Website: walmart
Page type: cart
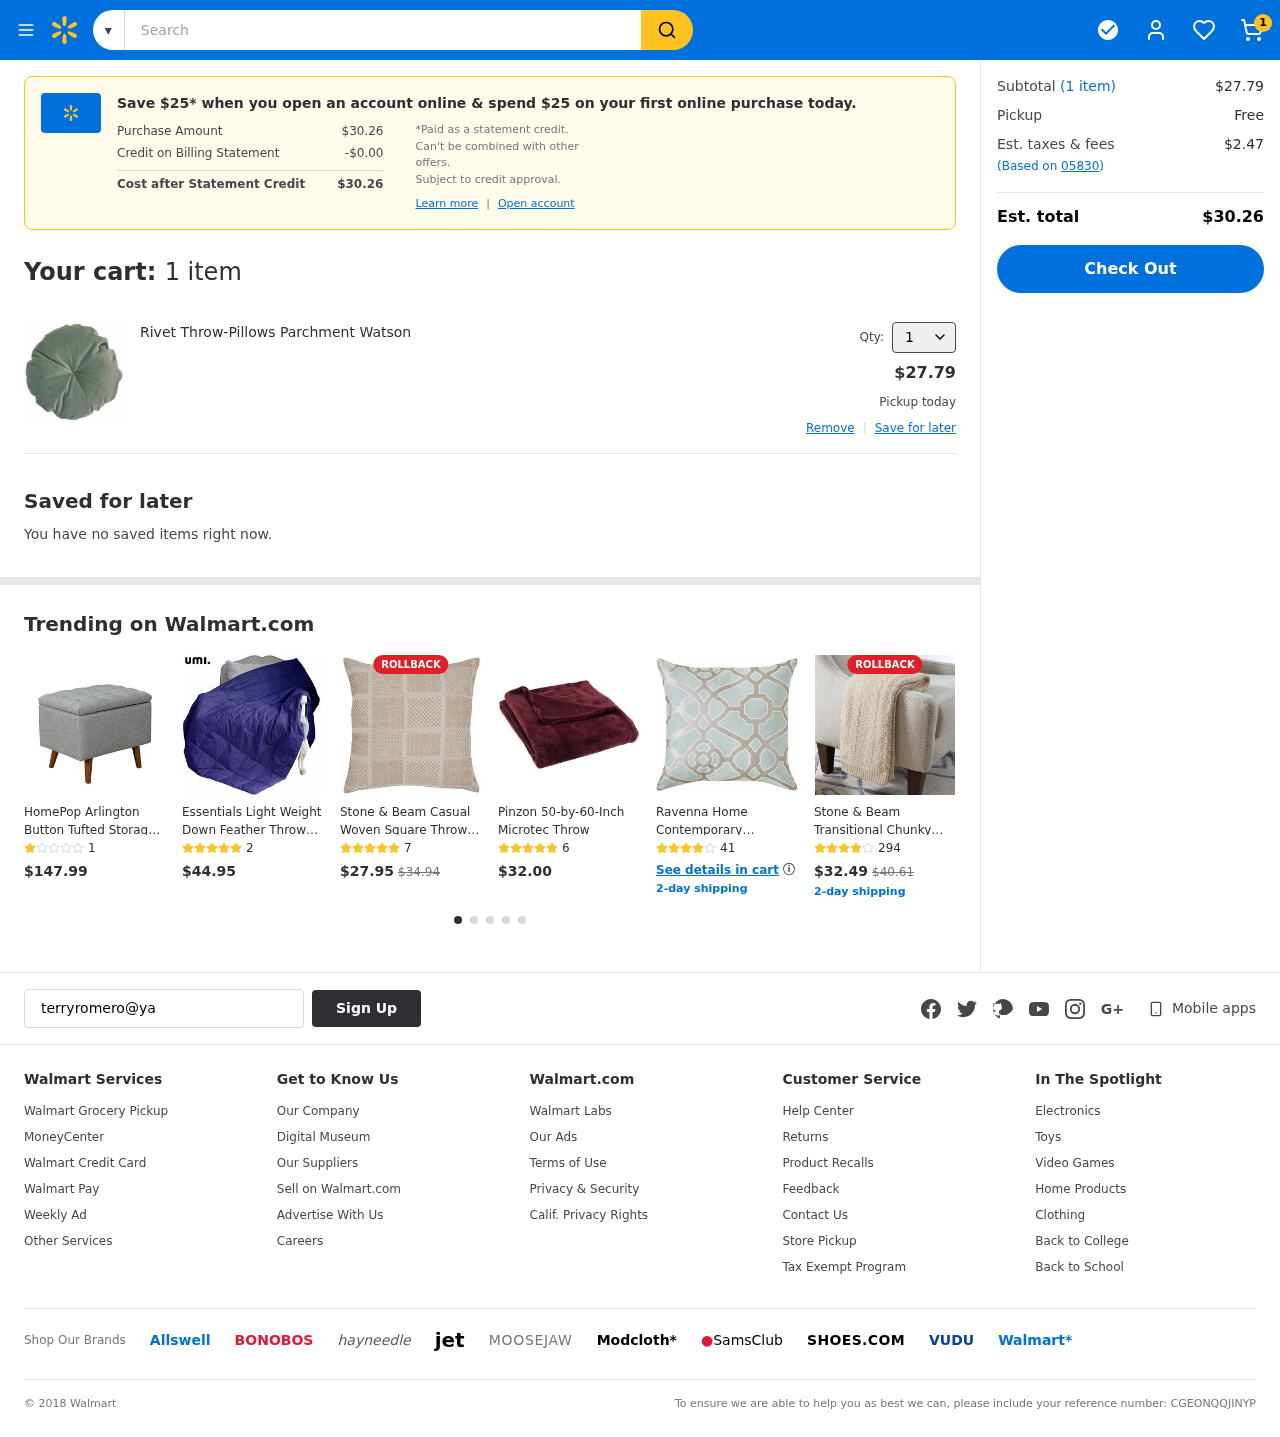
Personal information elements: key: PII_EMAIL
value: terryromero@yahoo.com
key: PII_POSTCODE
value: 05830
Product elements: key: PRODUCT1_NAME
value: Rivet Throw-Pillows Parchment Watson
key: PRODUCT1_PRICE
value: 27.79
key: PRODUCT1_QUANTITY
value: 1
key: PRODUCT2_NAME
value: HomePop Arlington Button Tufted Storage Bench - Light Gray
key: PRODUCT2_NUM_RATINGS
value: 1
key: PRODUCT2_PRICE
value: $147.99
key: PRODUCT3_NAME
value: Essentials Light Weight Down Feather Throw Sport Blanket,127 * 178cm,Navy Blue
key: PRODUCT3_NUM_RATINGS
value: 2
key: PRODUCT3_PRICE
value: $44.95
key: PRODUCT4_NAME
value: Stone & Beam Casual Woven Square Throw Pillow
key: PRODUCT4_NUM_RATINGS
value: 7
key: PRODUCT4_PRICE
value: $27.95
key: PRODUCT4_ORIGINAL_PRICE
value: $34.94
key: PRODUCT5_NAME
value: Pinzon 50-by-60-Inch Microtec Throw
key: PRODUCT5_NUM_RATINGS
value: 6
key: PRODUCT5_PRICE
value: $32.00
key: PRODUCT6_NAME
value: Ravenna Home Contemporary Geometric Pattern Throw Pillow
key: PRODUCT6_NUM_RATINGS
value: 41
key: PRODUCT7_NAME
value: Stone & Beam Transitional Chunky Cable Knit Throw
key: PRODUCT7_NUM_RATINGS
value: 294
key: PRODUCT7_PRICE
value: $32.49
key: PRODUCT7_ORIGINAL_PRICE
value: $40.61
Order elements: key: ORDER_NUM_ITEMS
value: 1
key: ORDER_TOTAL
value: $30.26
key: ORDER_NUM_ITEMS
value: (1 item)
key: ORDER_NUM_ITEMS
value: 1 item
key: ORDER_SUBTOTAL
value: $27.79
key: ORDER_TAX
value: $2.47
Search elements: key: HEADER_SEARCH
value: Search